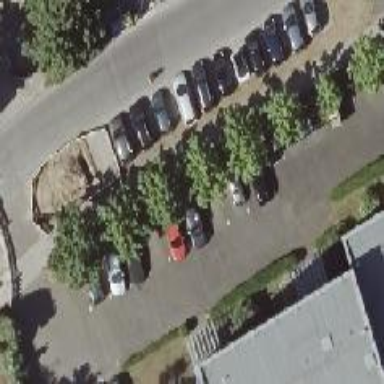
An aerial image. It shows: Street-side parking area with paving stones.